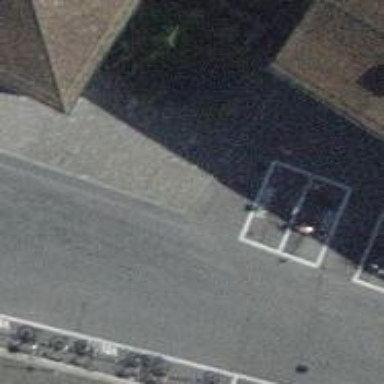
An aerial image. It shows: Motorcycle parking area.